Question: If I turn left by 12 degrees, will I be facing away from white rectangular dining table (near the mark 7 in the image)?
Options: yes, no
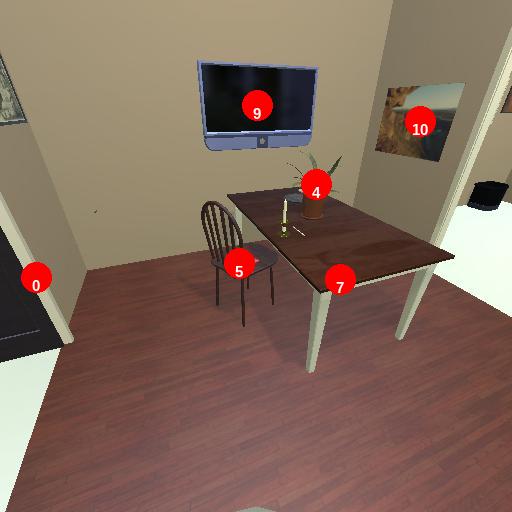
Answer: yes